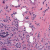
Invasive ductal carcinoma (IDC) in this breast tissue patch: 0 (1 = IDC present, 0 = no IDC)